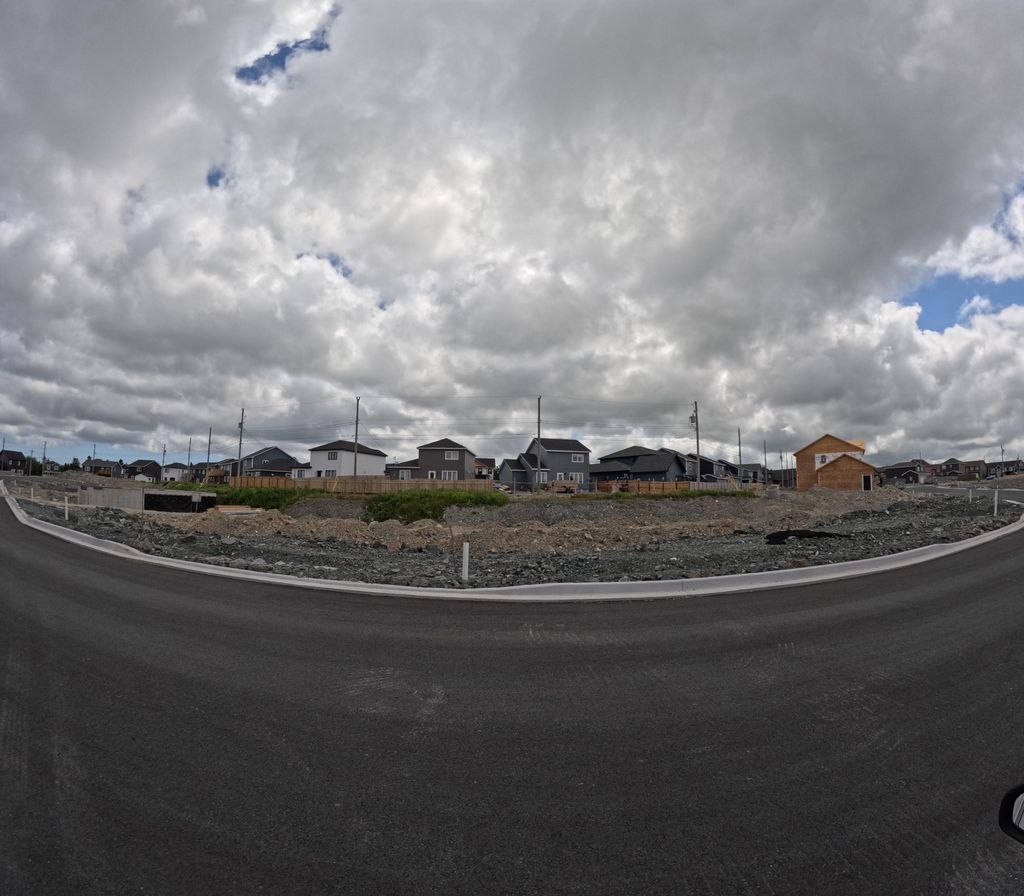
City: st_johns